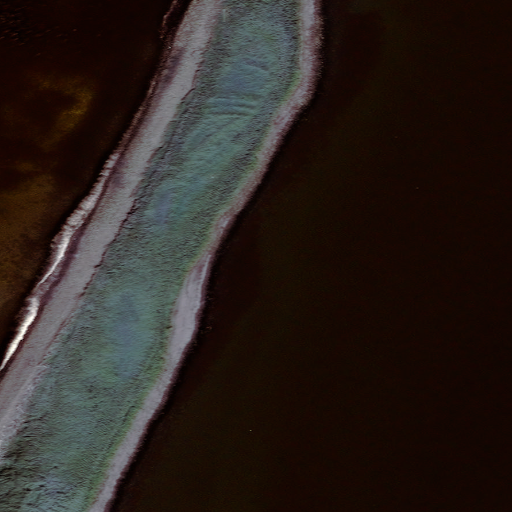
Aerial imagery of bar in Alaska named Chaxchim-gutikix containing only unknown